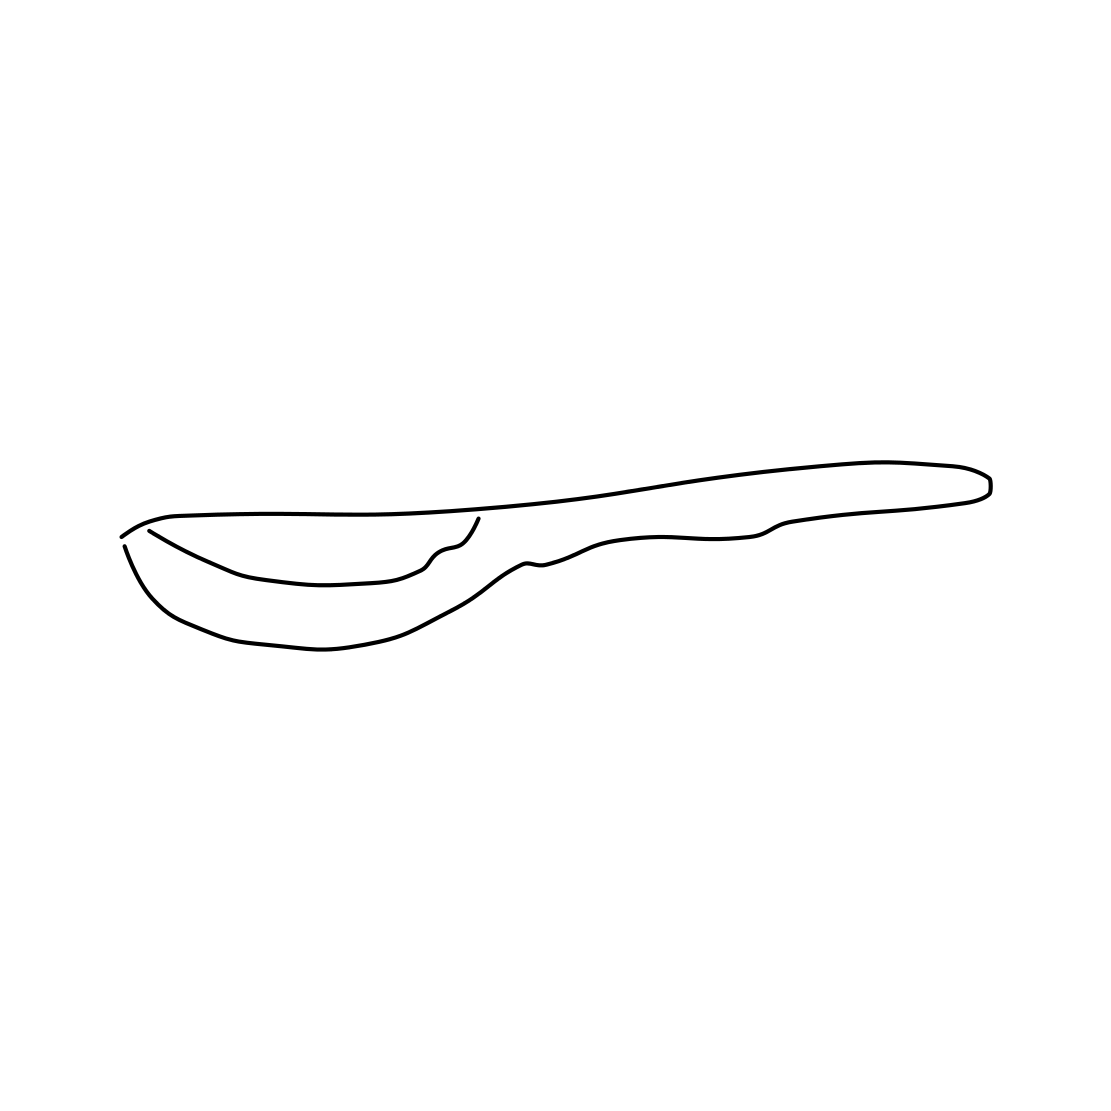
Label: spoon